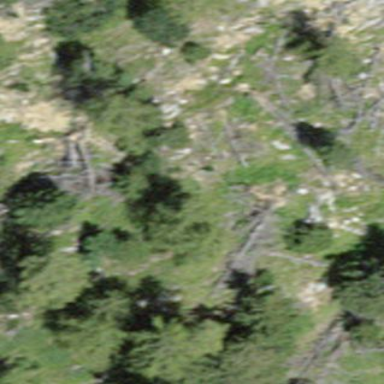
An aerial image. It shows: Forest area.